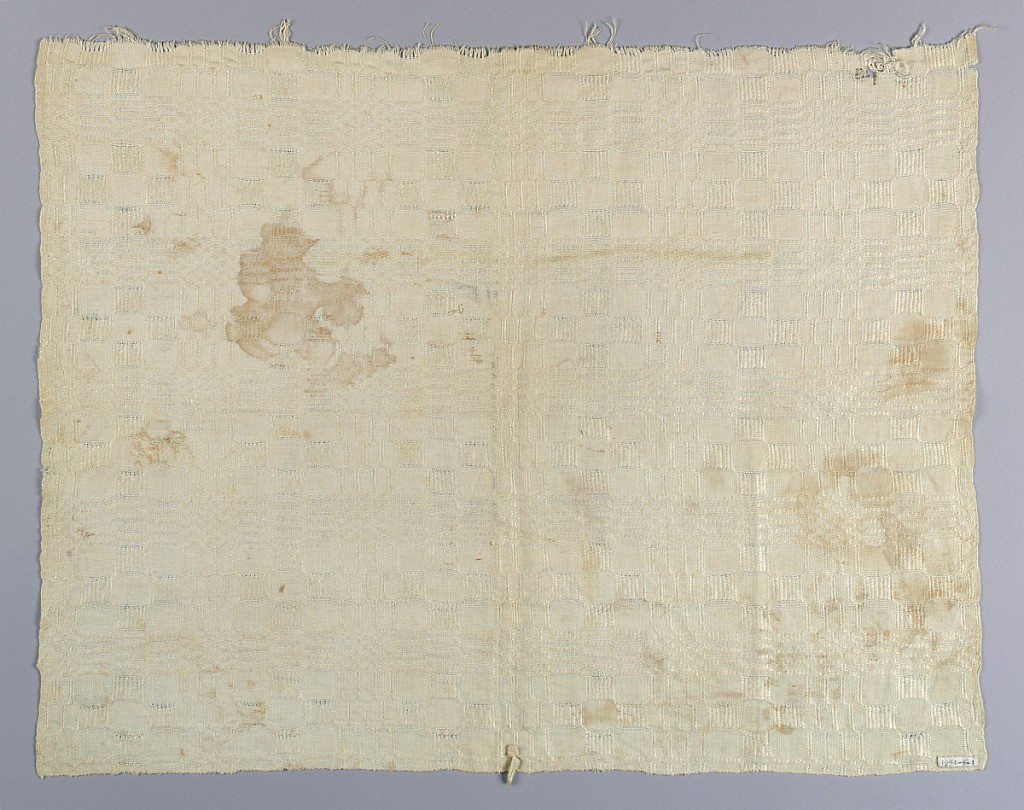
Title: Textile
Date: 1800–1830
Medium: linen Technique: hand woven plain weave with supplementary weft patterning
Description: Section of toweling in undyed linen. Two plain cloth selvedges. Raw edges on top and bottom with overcast linen thread at top.